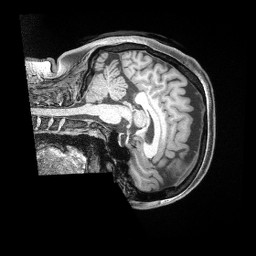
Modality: T1w
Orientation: sagittal
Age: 39
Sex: female
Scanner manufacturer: siemens
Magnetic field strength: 3 T
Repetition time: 2 s
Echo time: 0.00211 s